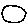
Label: circle